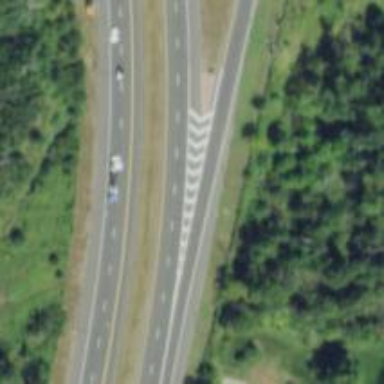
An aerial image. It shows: Motorway junction.